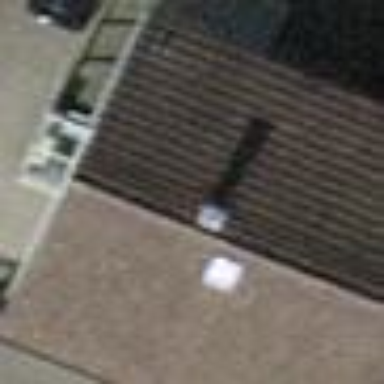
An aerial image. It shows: Semidetached house with gabled roof.